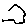
Label: hexagon